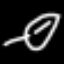
Label: leaf